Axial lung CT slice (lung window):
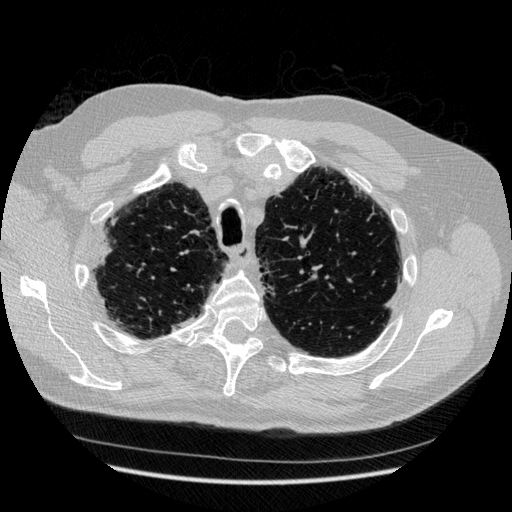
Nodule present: no